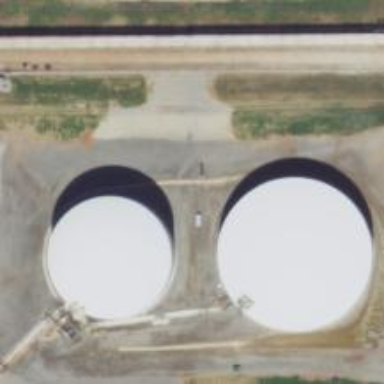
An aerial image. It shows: Vertical storage tank in building.